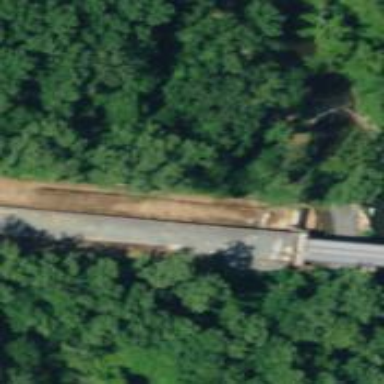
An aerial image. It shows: Bridge.